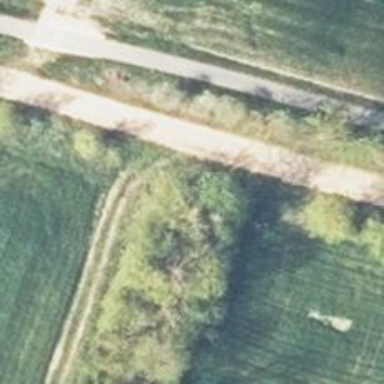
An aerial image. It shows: Row of trees in natural setting.